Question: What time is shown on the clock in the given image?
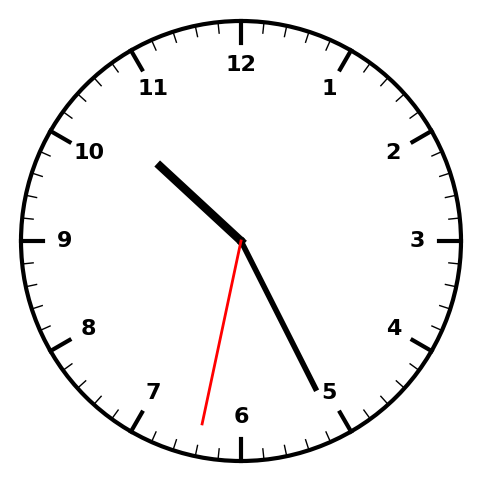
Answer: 10:25:32